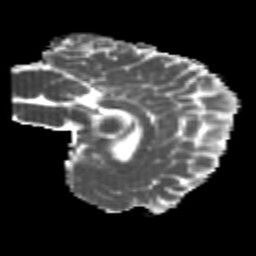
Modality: MD
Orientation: sagittal
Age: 20
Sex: female
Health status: healthy
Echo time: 0.074 s